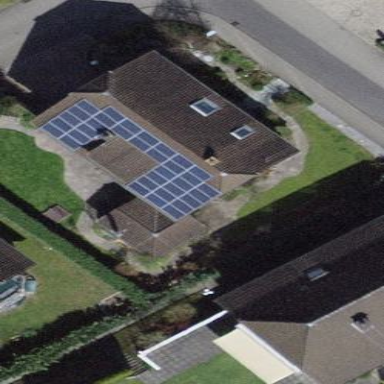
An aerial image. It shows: Solar power generator using photovoltaic panels.